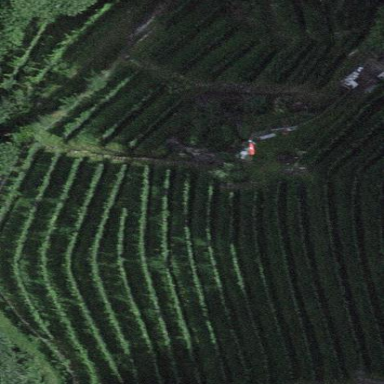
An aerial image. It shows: Vineyard growing grapes.